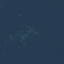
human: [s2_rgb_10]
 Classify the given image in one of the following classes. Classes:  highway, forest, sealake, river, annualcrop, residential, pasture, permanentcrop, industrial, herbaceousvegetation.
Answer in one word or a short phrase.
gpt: SeaLake